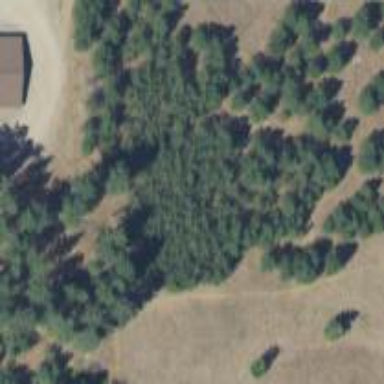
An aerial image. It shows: Woodland with evergreen needle-leaved trees.